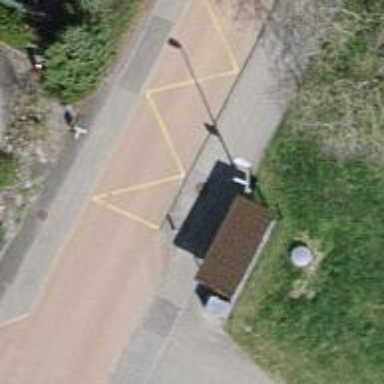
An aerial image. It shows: Bus stop with designated stop position for public transport.